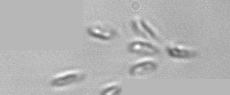
Label: Dinobryon